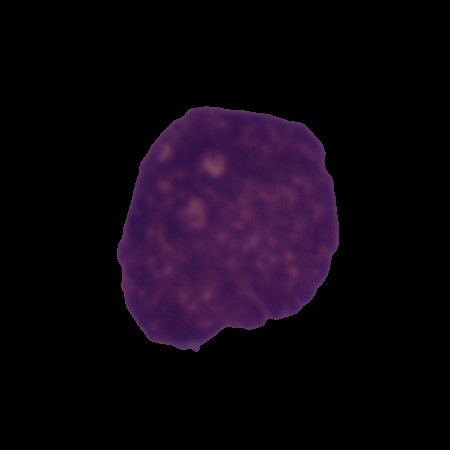
Label: cancer